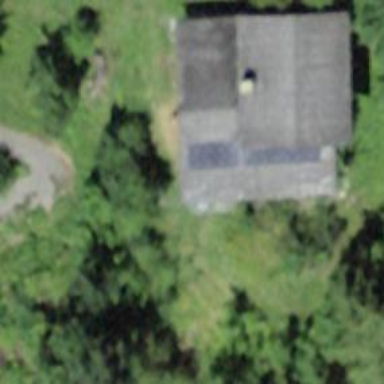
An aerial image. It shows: Detached building.